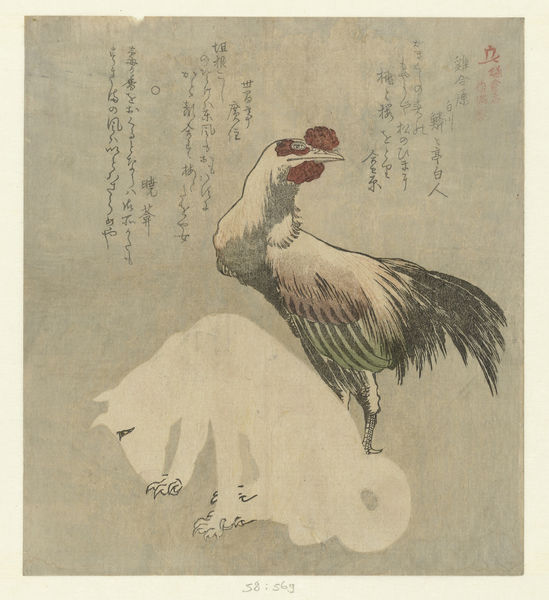
Titel: Standing cockerel and a white dog:'The origin of cockfighting, Shirakawa' (Niwatori aigen Shirakawa)
Künstler: Kubo Shumman
Standort: Amsterdam
Institution: Rijksmuseum
Schlagwörter: berg, weiß, wolf, grün, zeichen, hund, rot, federn, signatur, japan, schrift, kamm, japanisch, schriftzeichen, umriss, buch, illustration, asiatisch, krallen, chinesisch, fuchs, hahn, kalligraphie, weißer hund, hahnenkamm, schwanzfedern, japanischer holzschnitt, shnabel, hanhn, japanische schriftzeichen